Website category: sports
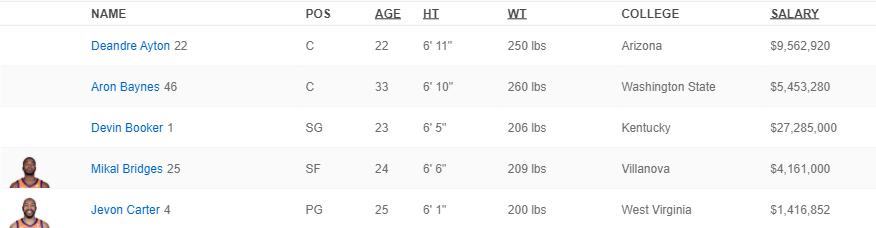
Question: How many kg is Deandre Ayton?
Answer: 250 lbs

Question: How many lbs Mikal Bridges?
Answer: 209 lbs

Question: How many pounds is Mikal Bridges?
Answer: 209 lbs

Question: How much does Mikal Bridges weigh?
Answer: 209 lbs

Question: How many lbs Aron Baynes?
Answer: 260 lbs

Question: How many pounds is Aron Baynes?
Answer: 260 lbs

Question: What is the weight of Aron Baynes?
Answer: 260 lbs

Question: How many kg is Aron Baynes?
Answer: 260 lbs

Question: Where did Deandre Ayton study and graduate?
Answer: Arizona

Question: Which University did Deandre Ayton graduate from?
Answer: Arizona

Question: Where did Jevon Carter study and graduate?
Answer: West Virginia

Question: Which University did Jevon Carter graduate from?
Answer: West Virginia

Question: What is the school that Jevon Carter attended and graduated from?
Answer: West Virginia

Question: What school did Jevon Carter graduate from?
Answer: West Virginia

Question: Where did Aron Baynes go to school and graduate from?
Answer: Washington State

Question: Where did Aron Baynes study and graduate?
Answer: Washington State

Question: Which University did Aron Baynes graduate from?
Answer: Washington State

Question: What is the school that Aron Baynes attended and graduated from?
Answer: Washington State

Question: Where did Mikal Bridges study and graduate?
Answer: Villanova

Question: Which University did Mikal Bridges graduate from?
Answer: Villanova

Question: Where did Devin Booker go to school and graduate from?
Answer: Kentucky

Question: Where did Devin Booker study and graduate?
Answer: Kentucky

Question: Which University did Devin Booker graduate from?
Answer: Kentucky

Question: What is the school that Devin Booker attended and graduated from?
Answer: Kentucky

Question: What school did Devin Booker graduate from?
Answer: Kentucky

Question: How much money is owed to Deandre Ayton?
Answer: $9,562,920

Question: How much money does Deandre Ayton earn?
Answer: $9,562,920

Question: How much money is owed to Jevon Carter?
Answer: $1,416,852

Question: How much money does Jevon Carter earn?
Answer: $1,416,852

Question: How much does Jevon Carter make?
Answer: $1,416,852

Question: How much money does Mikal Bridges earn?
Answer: $4,161,000

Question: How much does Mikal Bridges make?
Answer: $4,161,000

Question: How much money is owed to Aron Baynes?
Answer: $5,453,280

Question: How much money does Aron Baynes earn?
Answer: $5,453,280

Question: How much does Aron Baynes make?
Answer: $5,453,280

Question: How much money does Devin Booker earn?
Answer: $27,285,000

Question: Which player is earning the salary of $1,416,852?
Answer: Jevon Carter

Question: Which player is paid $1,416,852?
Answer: Jevon Carter

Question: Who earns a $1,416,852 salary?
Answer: Jevon Carter

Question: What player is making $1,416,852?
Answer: Jevon Carter

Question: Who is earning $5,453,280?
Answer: Aron Baynes

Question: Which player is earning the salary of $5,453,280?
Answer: Aron Baynes

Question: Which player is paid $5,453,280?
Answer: Aron Baynes

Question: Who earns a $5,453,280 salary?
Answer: Aron Baynes

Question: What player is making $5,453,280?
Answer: Aron Baynes

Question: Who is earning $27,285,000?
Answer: Devin Booker

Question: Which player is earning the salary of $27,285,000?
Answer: Devin Booker

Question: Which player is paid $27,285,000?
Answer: Devin Booker

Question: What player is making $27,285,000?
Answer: Devin Booker

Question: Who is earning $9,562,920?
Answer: Deandre Ayton

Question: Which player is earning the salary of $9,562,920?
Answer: Deandre Ayton

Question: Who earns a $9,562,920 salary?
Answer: Deandre Ayton

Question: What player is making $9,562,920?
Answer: Deandre Ayton

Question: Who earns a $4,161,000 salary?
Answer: Mikal Bridges

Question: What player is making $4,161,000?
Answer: Mikal Bridges

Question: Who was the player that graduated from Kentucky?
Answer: Devin Booker

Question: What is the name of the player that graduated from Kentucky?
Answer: Devin Booker

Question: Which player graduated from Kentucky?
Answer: Devin Booker

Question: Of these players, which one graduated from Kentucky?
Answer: Devin Booker

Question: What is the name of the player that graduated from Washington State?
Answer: Aron Baynes

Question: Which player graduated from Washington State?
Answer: Aron Baynes

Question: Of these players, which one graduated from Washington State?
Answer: Aron Baynes

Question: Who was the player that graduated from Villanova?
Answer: Mikal Bridges

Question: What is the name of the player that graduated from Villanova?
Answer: Mikal Bridges